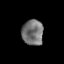
Tissue: prostate
Cell type: T cells
Senescence score: 0.7439
Nuclear area (px): 529
Mean DAPI intensity: 117.193